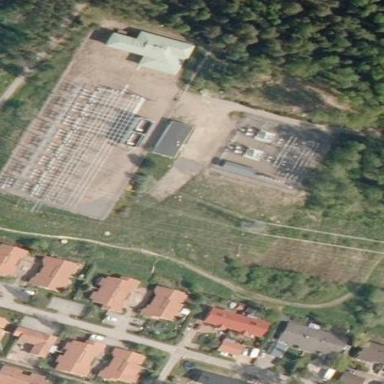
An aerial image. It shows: Substation surrounded by fence.